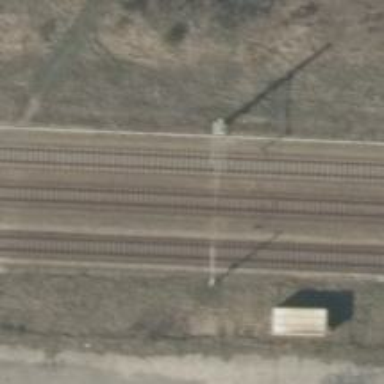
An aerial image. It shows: Milestone along the railway track with catenary mast.